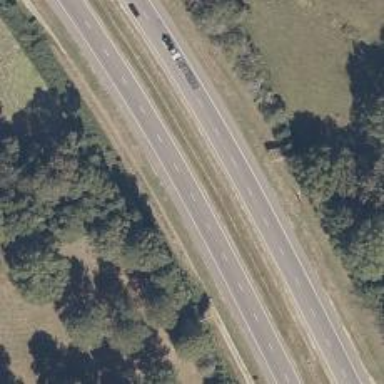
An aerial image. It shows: Motorway.